Aerial crown-view tile of a tropical tree (Barro Colorado Island, Panama), acquired 20241216:
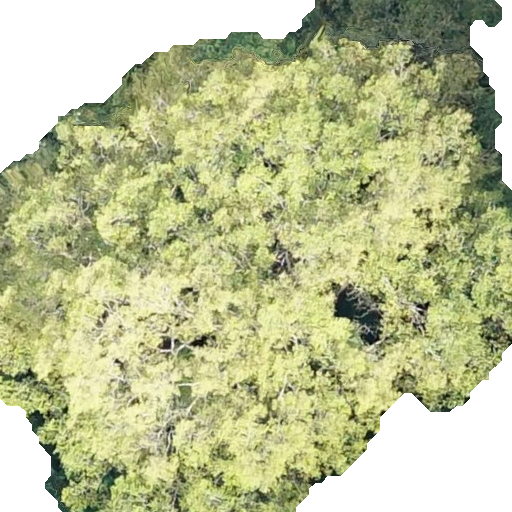
Species: Terminalia amazonia
GBIF accepted scientific name: Terminalia amazonica
Crown area: 326.729 m²